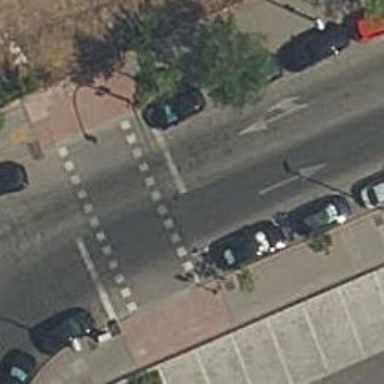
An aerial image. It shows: Road with traffic signals.